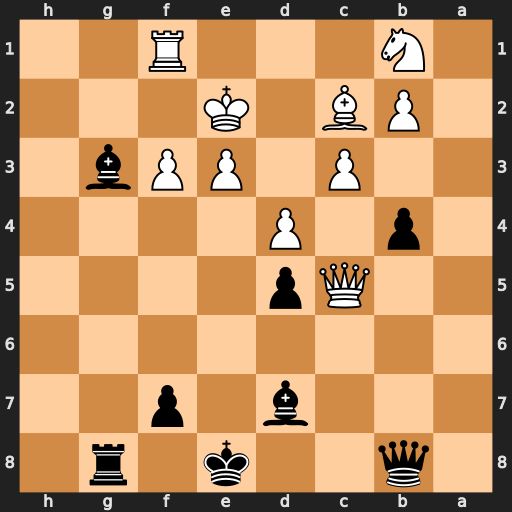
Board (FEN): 1q2k1r1/3b1p2/8/2Qp4/1p1P4/2P1PPb1/1PB1K3/1N3R2
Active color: b
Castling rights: -
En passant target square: -
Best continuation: Bd6 Qxd5 Qb5+ Qxb5 Bxb5+ Bd3 Rg2+